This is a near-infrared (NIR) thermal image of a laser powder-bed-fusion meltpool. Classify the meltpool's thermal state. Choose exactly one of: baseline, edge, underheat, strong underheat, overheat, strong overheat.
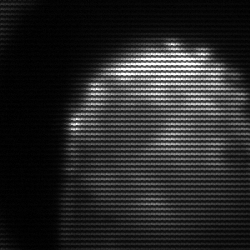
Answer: edge